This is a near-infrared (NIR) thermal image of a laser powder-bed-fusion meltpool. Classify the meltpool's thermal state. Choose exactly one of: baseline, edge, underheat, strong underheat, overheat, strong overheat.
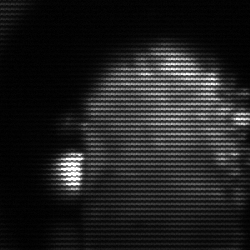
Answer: baseline